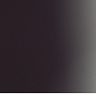
Metastatic tissue present: no